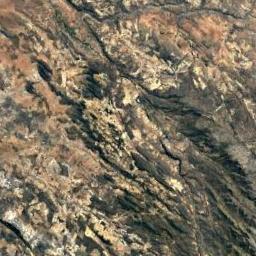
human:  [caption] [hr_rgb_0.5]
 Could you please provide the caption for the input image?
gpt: There are many different shapes of stones on the mountain .

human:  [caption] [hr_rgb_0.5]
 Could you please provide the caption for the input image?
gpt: The mountain has a rugged surface and its rocks are dark gray and brown .

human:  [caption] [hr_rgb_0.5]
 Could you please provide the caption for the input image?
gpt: This mountain is completely covered by vegetation .

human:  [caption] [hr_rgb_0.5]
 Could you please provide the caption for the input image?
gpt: The mountain is consist of the bare land .

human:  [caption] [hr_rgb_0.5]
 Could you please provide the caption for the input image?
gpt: There are many cracks on the brown mountain .